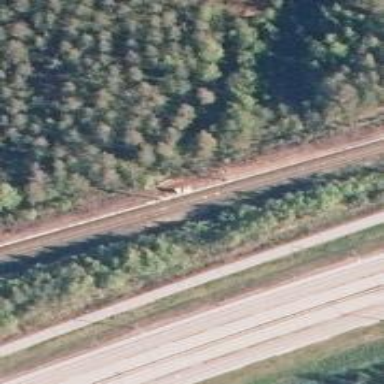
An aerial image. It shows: Single railway track with continuous electrified contact line.